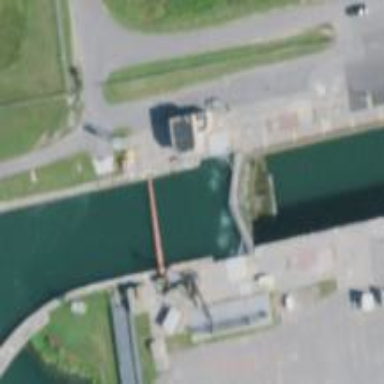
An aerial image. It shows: Lock gate on waterway.